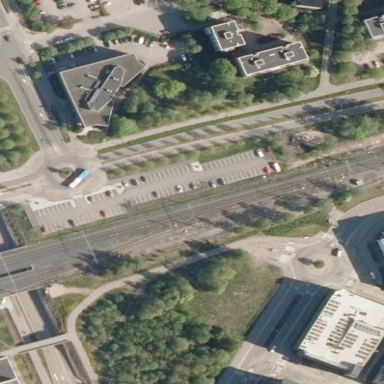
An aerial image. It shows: Parking area with asphalt surface designed for park and ride use.